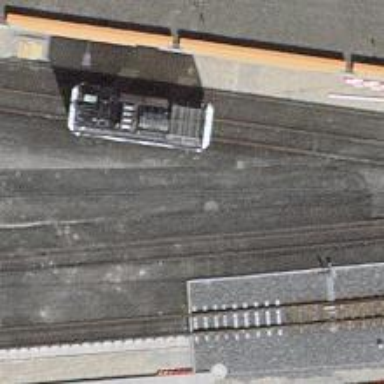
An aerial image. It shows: Narrow-gauge railway yard with electrified tracks using contact line.